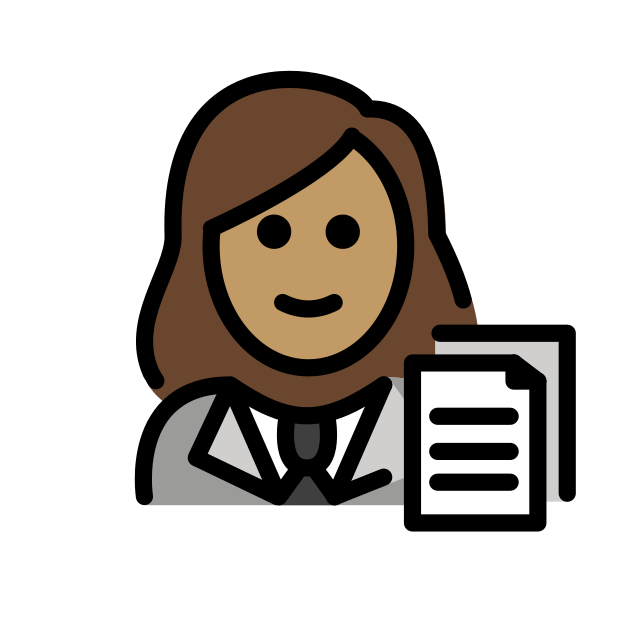
woman office worker: medium skin tone